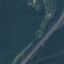
Land use / land cover class: Highway